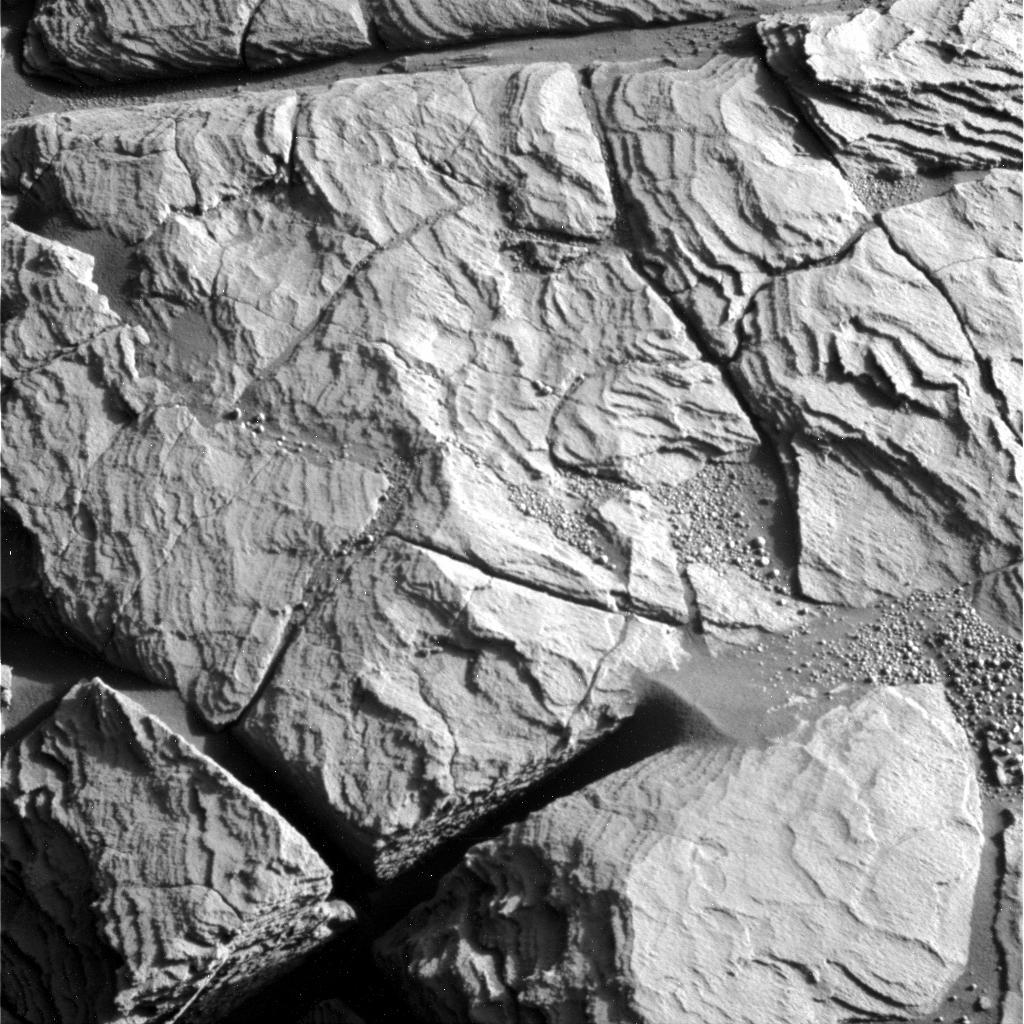
Terrain classes present: Bedrock, Gravel / Sand / Soil, Rock, Shadow